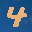
Label: 4